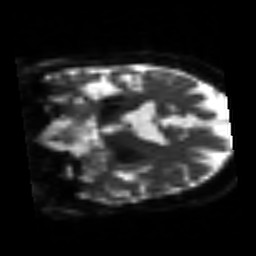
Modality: sbref
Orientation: coronal
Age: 62
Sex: female
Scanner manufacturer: siemens
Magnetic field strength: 3 T
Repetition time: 3.2 s
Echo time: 0.081 s